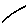
Label: line